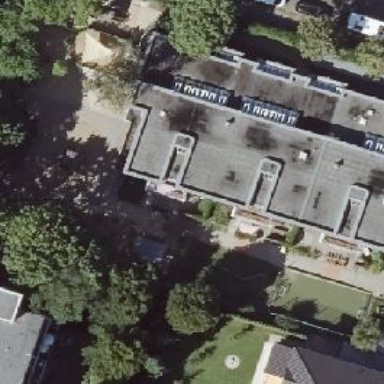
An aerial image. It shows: Kindergarten.